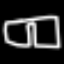
Label: pants